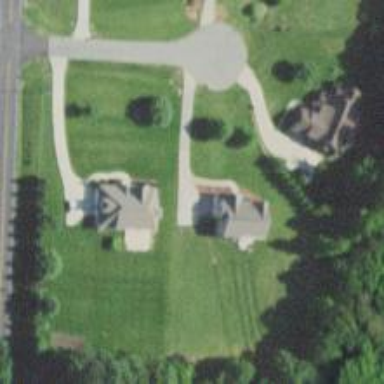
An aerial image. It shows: Driveway.